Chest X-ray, AP view. Patient: 55 years old, sex M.
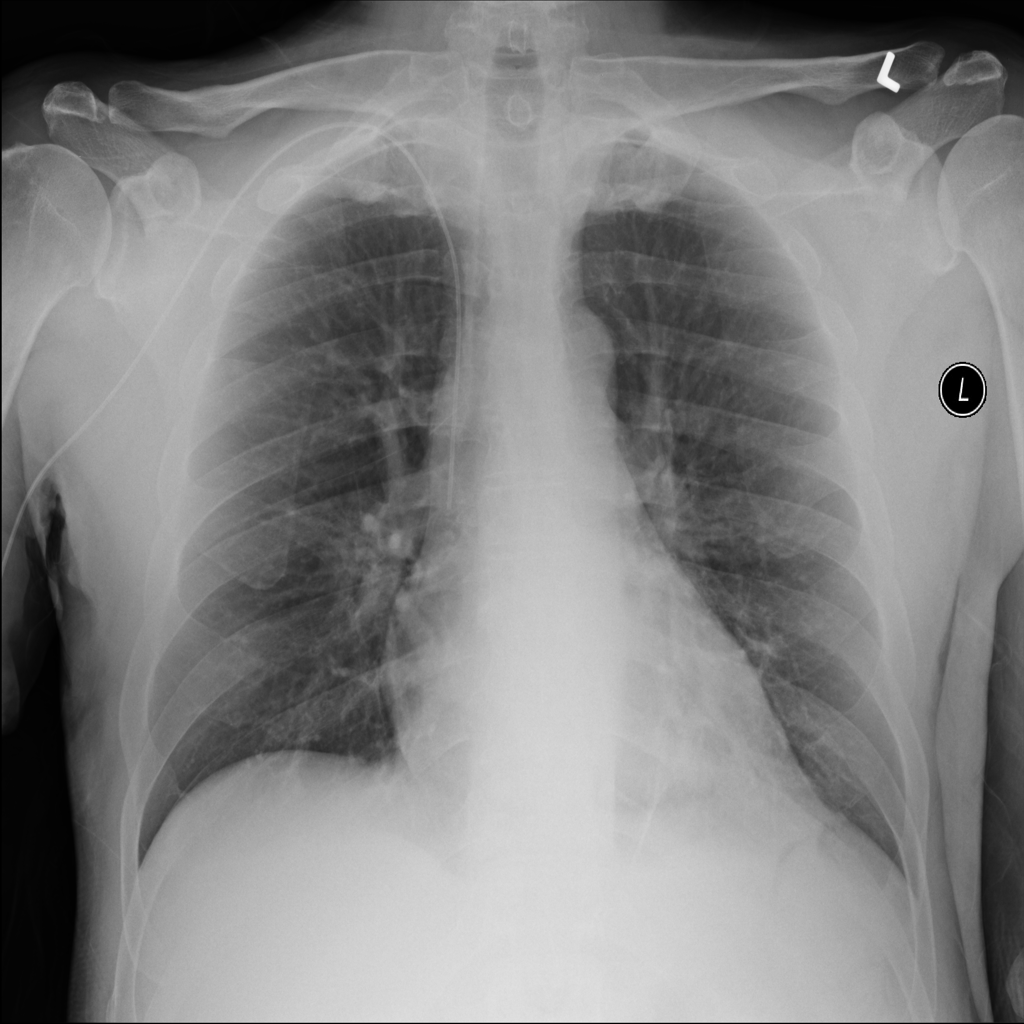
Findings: No Finding